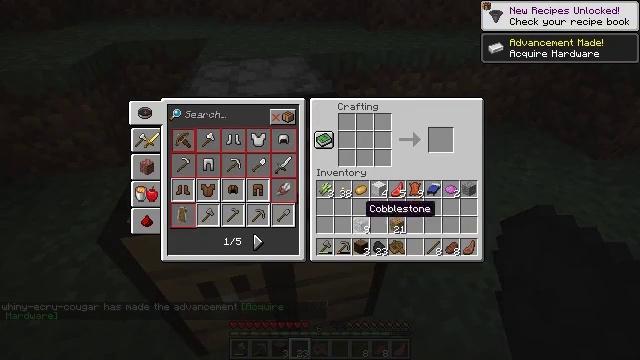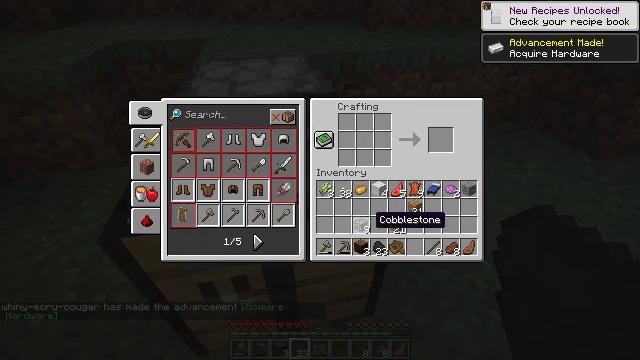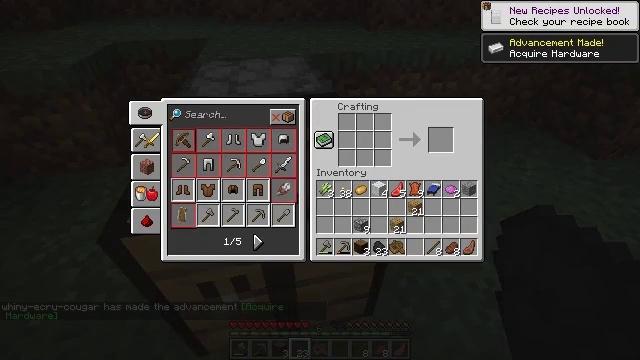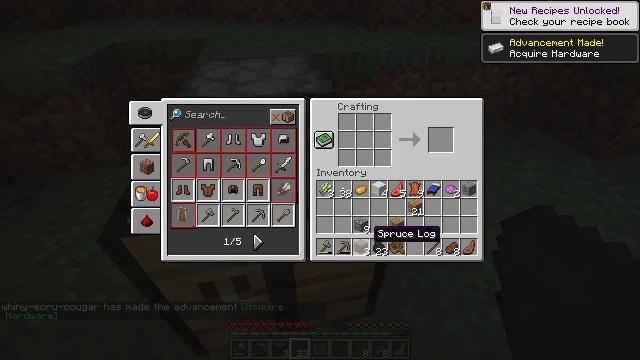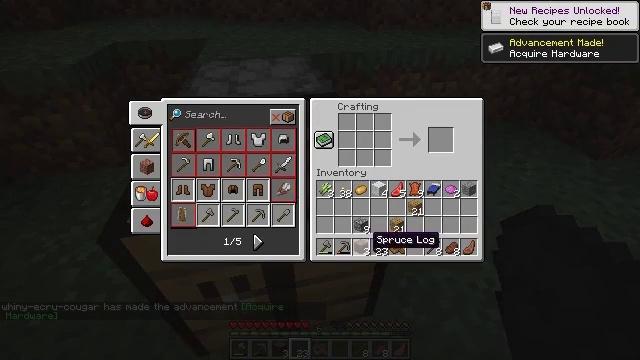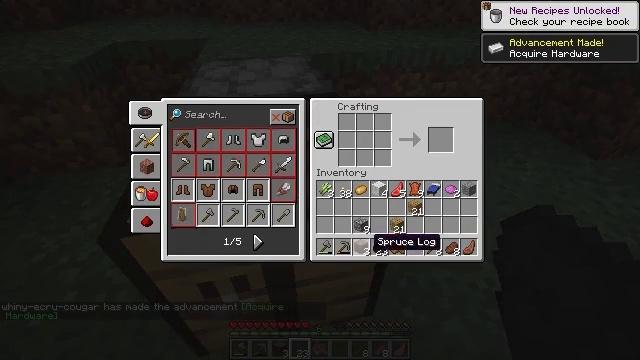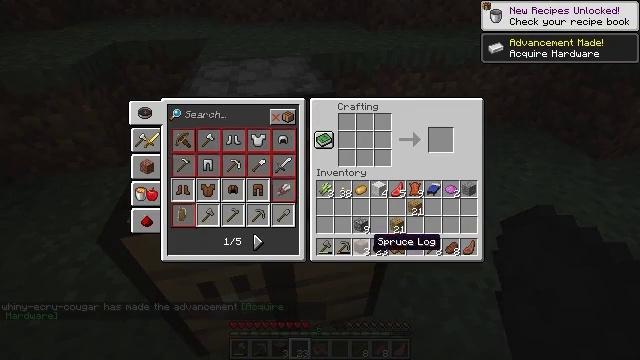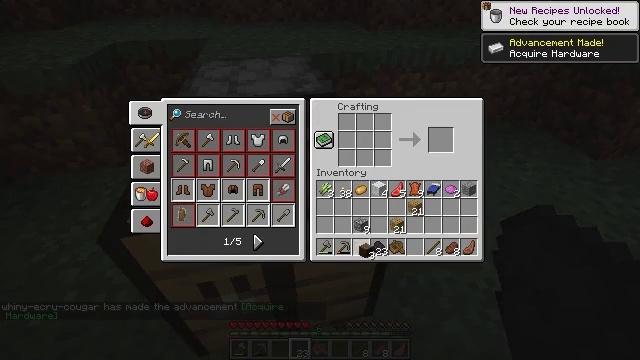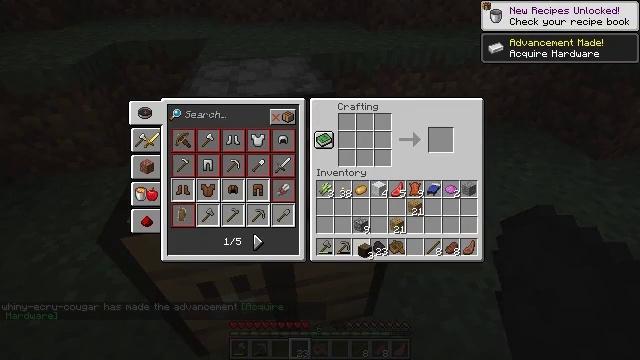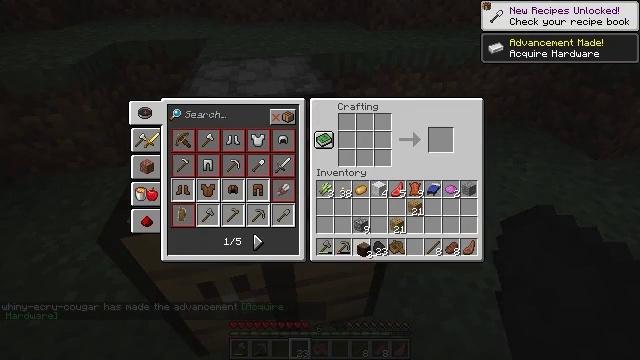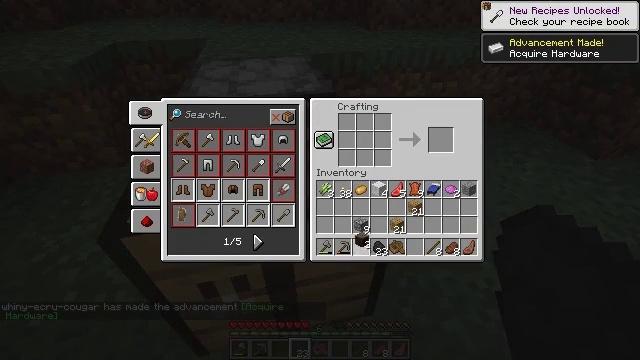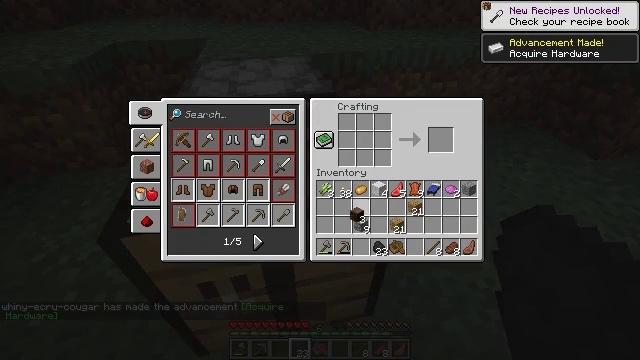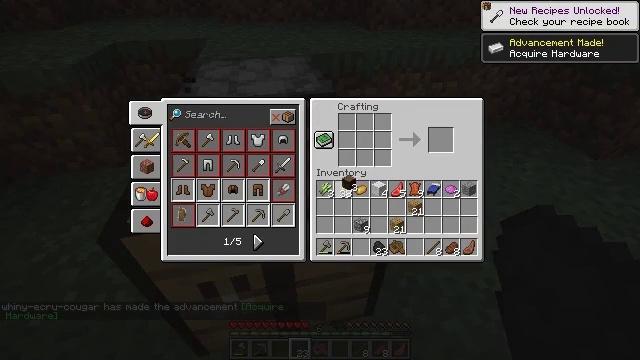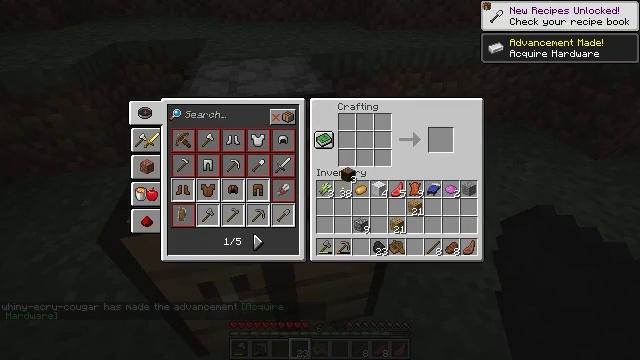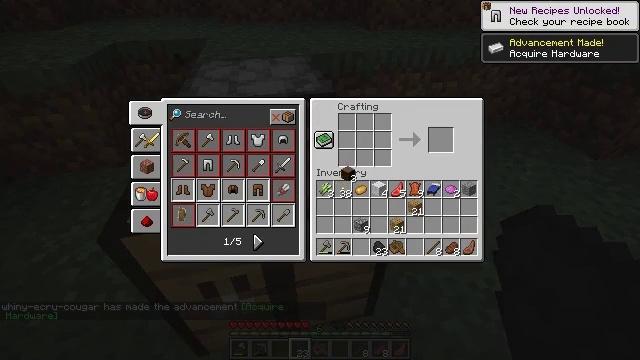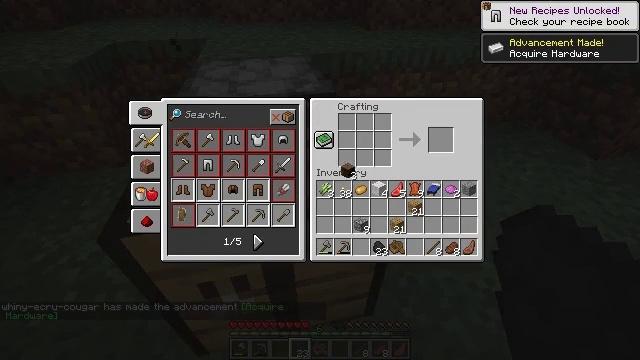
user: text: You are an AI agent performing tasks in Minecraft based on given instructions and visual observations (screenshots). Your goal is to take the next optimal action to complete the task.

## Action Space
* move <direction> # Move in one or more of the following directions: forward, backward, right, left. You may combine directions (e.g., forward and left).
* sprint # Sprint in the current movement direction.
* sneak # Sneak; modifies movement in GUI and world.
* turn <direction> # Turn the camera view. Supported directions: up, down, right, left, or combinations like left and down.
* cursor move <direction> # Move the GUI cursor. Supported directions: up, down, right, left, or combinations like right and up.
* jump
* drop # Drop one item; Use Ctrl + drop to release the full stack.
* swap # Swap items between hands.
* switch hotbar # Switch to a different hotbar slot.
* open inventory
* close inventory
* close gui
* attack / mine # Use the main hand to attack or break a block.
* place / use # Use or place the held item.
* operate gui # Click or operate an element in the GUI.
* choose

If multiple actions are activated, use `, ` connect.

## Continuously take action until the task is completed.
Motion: motion action
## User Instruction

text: Make sure to have the materials to craft a campfire.
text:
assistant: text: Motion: cursor move right and down
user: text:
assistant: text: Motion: no_op
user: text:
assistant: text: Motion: cursor move down
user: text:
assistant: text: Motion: no_op
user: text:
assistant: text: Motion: no_op
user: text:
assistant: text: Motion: no_op
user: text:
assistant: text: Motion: operate gui
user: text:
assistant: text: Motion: operate gui
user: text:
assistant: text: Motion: operate gui
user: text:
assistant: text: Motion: cursor move up
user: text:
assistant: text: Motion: cursor move up
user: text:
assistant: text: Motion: cursor move left and up
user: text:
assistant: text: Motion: cursor move up
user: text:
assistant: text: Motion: no_op
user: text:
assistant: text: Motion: no_op
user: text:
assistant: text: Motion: cursor move up
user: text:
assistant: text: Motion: no_op
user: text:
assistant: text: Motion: no_op
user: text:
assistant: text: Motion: no_op
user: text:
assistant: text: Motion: no_op
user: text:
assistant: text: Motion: no_op
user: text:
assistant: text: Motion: choose
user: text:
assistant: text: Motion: choose
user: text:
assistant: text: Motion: choose
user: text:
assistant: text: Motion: cursor move right, choose
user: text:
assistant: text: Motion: choose
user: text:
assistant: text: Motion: choose
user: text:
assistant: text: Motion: choose
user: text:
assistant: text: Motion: choose
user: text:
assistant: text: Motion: choose